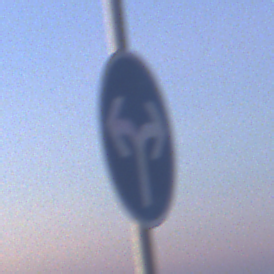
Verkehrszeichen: VorgeschriebeneFahrtrichtungRechtsOderLinks
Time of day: SunriseSunset
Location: Outdoor (Nature)
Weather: Clear
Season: NotSpecified
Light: Natural